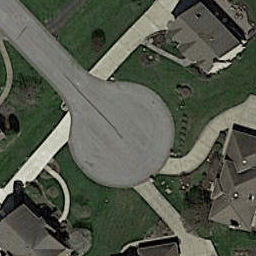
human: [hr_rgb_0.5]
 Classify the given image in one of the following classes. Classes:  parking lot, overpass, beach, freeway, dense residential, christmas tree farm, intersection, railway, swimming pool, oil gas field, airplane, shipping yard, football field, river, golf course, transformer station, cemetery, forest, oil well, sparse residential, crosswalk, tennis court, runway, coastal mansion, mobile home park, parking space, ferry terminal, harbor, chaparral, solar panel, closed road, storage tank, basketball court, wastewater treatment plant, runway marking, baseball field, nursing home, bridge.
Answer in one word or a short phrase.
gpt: closed road